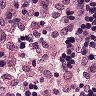
Metastatic tissue present: no